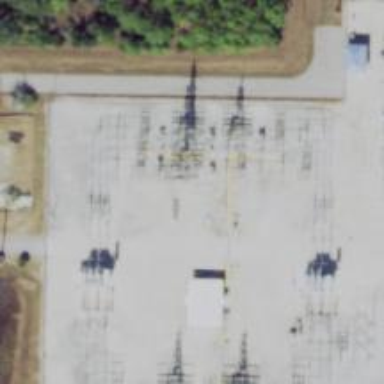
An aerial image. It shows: Switch used for power control.